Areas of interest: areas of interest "Temple"
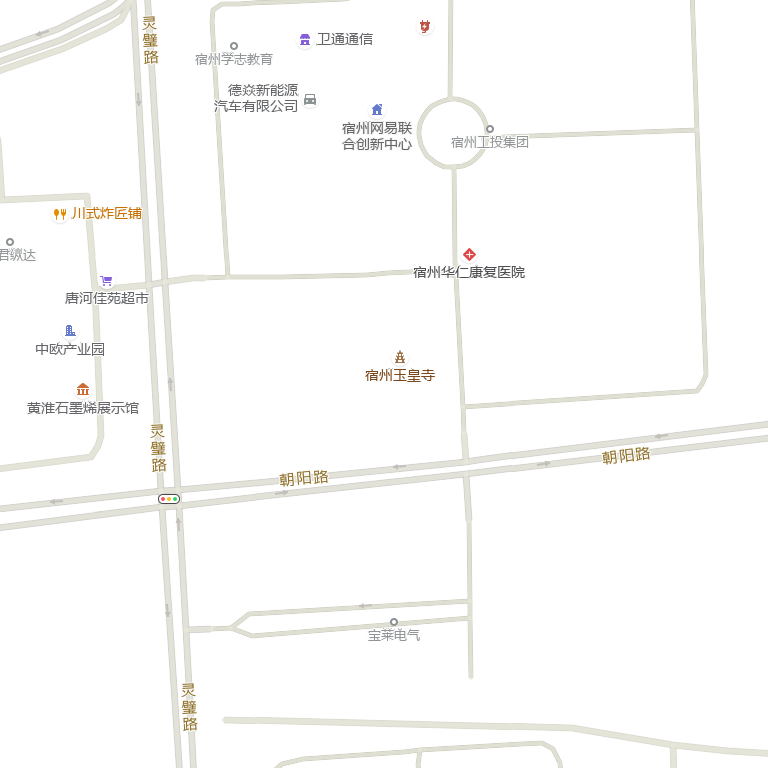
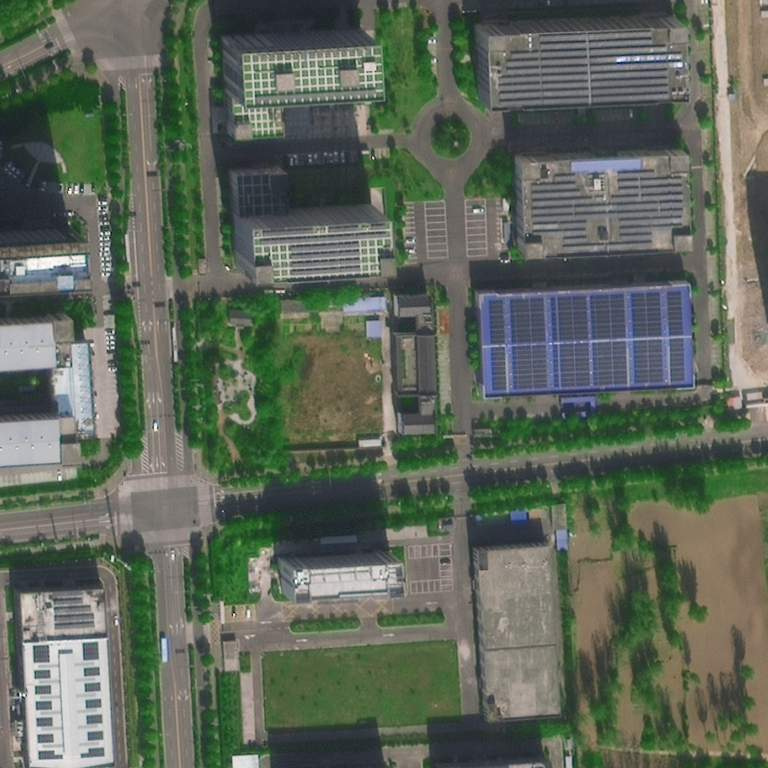